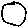
Label: circle